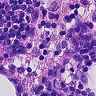
Metastatic tissue present: no